Question: When I click on an item of my Popupmenu, the item doesn't get checked and the menu disappear instantly. Is there a way at least to get the item checked ?
'''
PopupMenu popup = new PopupMenu(getActivity(), v);
MenuInflater inflater = popup.getMenuInflater();
inflater.inflate(R.menu.filtering_menu, popup.getMenu());
popup.getMenu().findItem(R.id.filter_old).setChecked(hide_old);
popup.setOnMenuItemClickListener(new OnMenuItemClickListener() {
@Override
public boolean onMenuItemClick(MenuItem item) {
Toast.makeText(getActivity(), item.getTitle(), Toast.LENGTH_SHORT).show();
return false;
}
});
popup.show();
'''

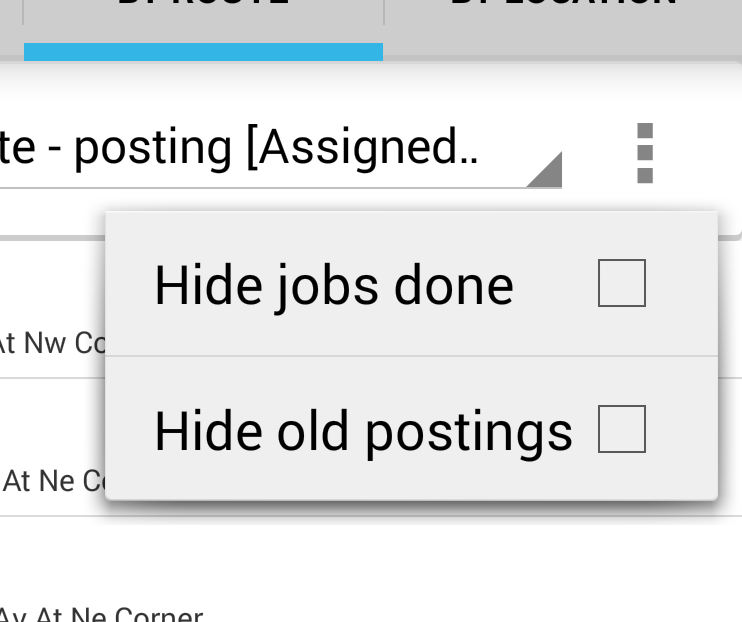
Answer: By posting this question, I got the answer, I just need to check the item myself after the click event:
'''
item.setChecked(!item.isChecked());
'''